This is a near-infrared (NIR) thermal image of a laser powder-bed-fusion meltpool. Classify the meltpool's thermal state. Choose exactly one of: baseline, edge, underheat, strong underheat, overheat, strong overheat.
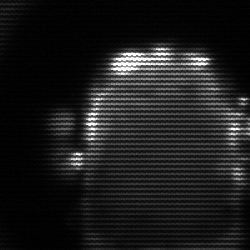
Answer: baseline